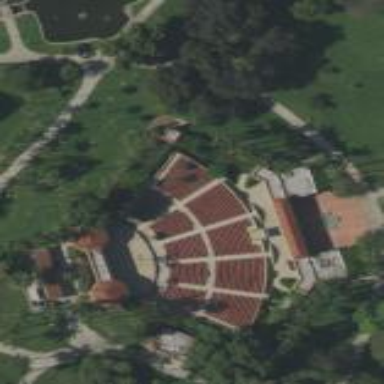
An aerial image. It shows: Theatre.